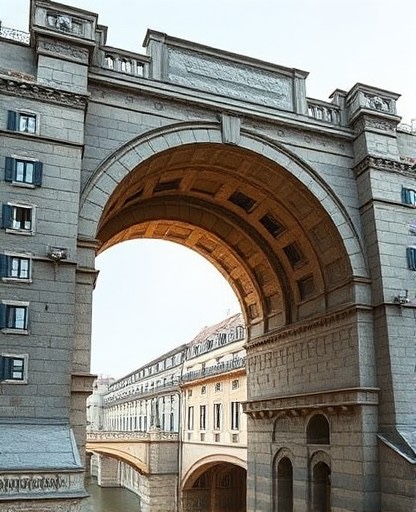
Category: Congratulations